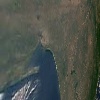
Label: land